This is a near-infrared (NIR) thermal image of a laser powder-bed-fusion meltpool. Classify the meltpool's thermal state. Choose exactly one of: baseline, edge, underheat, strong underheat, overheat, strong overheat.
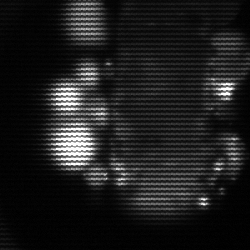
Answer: strong underheat